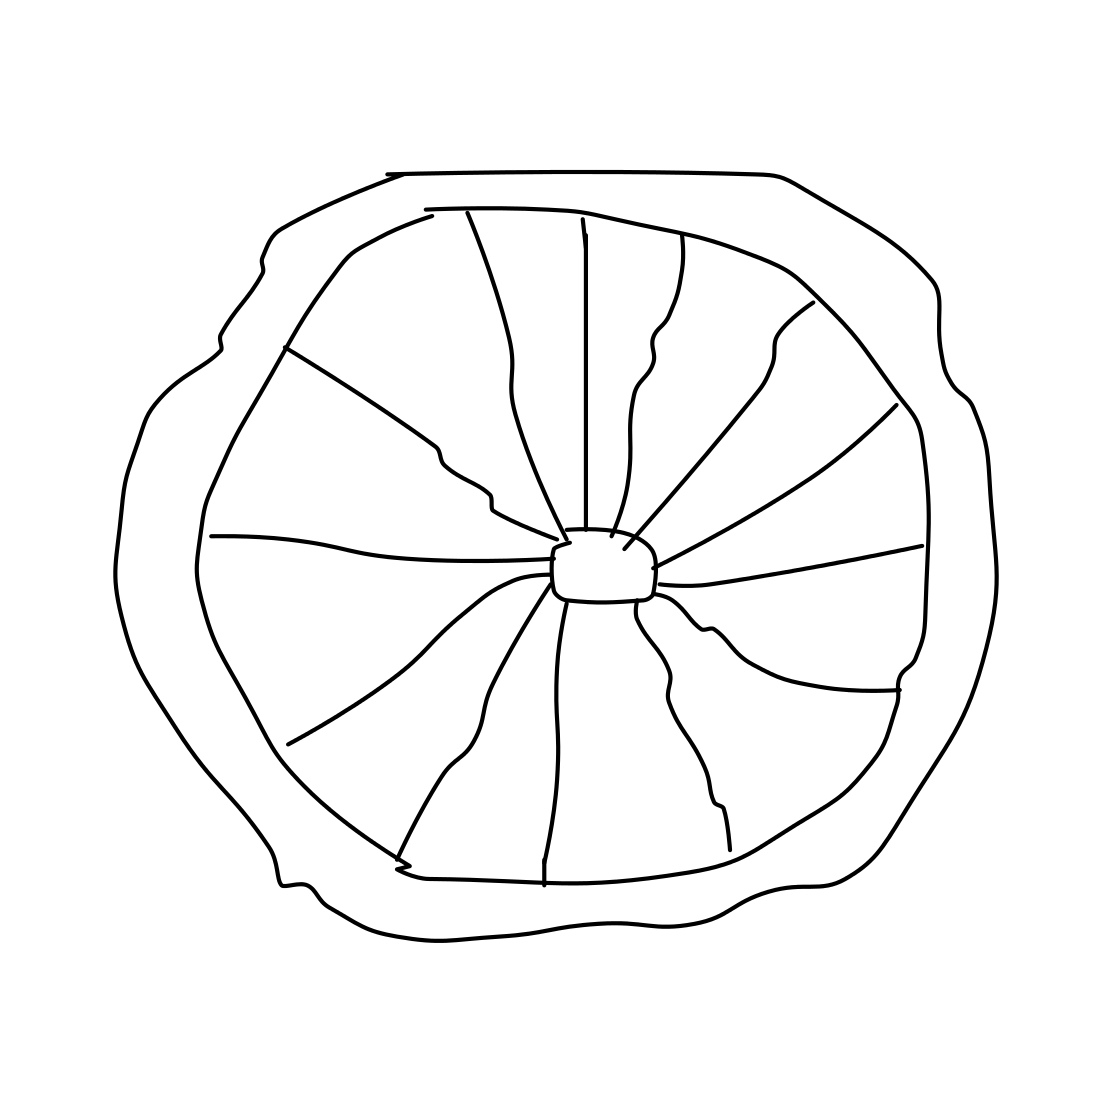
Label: wheel